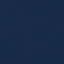
Label: SeaLake